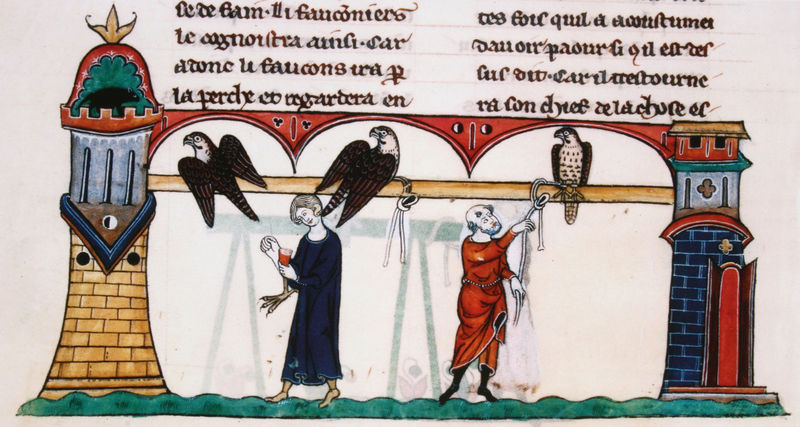
Titel: De arte venandi cum avibus: Haltung der Falken
Künstler: Kaiser Friedrich II.
Standort: Paris
Institution: Bibliothèque Nationale.
Schlagwörter: adler, blau, falke, flügel, fuß, mann, schatten, wasser, weiß, gelb, grün, sitzen, bunt, frau, kleid, licht, männer, schwarz, tür, dame, gras, rot, wiese, bart, architektur, band, federn, gefieder, steine, vögel, brücke, boden, gewand, reich, saum, blatt, gotik, turm, farbig, schrift, wellen, stab, mauer, ziegel, farbe, grafik, graphik, linien, spalten, türe, training, französisch, joche, querformat, seile, wein, glatze, gestell, edel, geneigt, tor, taue, zinnen, bögen, eingang, fugen, blut, gerüst, buch, burg, türme, leuchtturm, seil, mauerwerk, druck, seite, illustration, text, koloriert, gestik, krallen, jagd, buchdruck, buchseite, pergament, rustika, tore, wappen, jäger, gotisch, mittelalter, schwartz, stall, kralle, stange, zeilen, tempera, handschrift, latein, leuchtfeuer, lateinisch, vierpass, tezt, dreipaß, schrif, ottonisch, stricke, buchillustration, buchmalerei, fra, falkner, codex, rahmenarchitektur, falken, mittelelterlich, zucht, bourbonen, arkede, falkenbuch, anbinden, glatzemann, schnüreseil, falknerei, 3 falken, 2 falkner, schrift oberhalb, duß